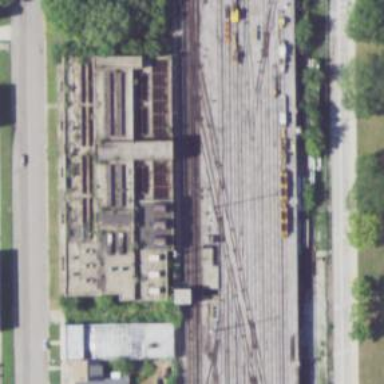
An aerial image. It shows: Bridge over electrified rail tracks leading to service yard.